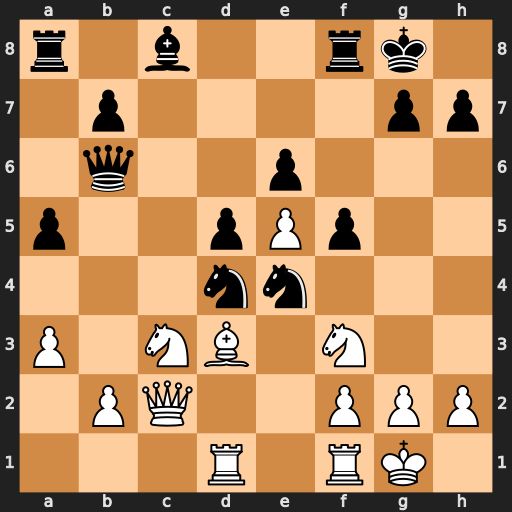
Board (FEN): r1b2rk1/1p4pp/1q2p3/p2pPp2/3nn3/P1NB1N2/1PQ2PPP/3R1RK1
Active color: w
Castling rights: -
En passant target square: -
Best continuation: Nxd4 Qxd4 Bxe4